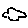
Label: cloud